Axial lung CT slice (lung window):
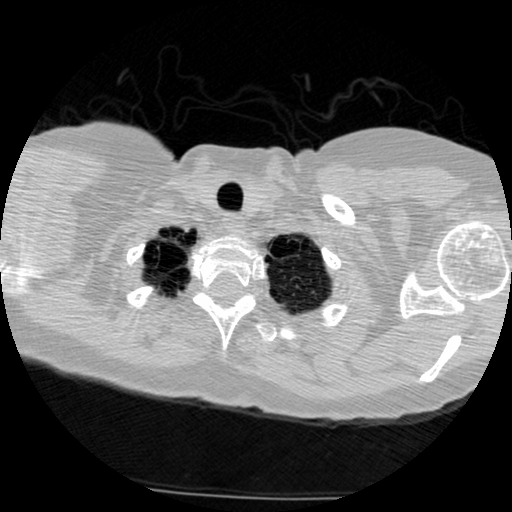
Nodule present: no